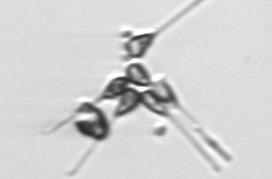
Label: Asterionellopsis_glacialis